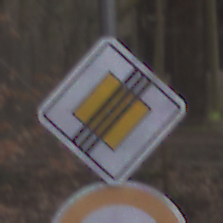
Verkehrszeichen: EndeVorfahrtsstrasse
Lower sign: Geschwindigkeit60
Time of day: MorningAfternoon
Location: Outdoor (Nature)
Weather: Overcast
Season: Autumn
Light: Natural